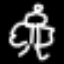
Label: angel